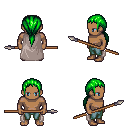
a pixel art fantasy rpg character, male body template, human, dark skin, gray cape, teal pants, green ponytail hairstyle, spear, four views (front, back, left, right), 2x2 character sprite sheet, small pixel art, hard edges, no anti-aliasing